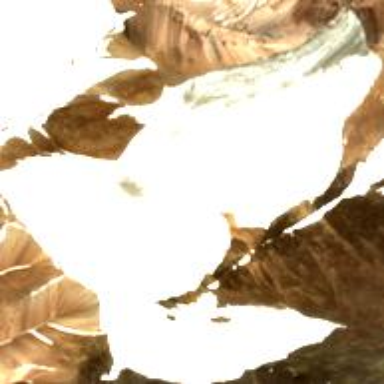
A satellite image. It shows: Majestic glacier in the distance.